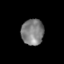
Tissue: skin
Cell type: Epithelial cells
Senescence score: 0.2786
Nuclear area (px): 567
Mean DAPI intensity: 127.937